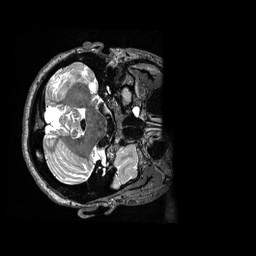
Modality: T2w
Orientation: axial
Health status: healthy
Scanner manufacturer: siemens
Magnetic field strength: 3 T
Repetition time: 3.2 s
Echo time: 0.565 s